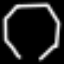
Label: octagon